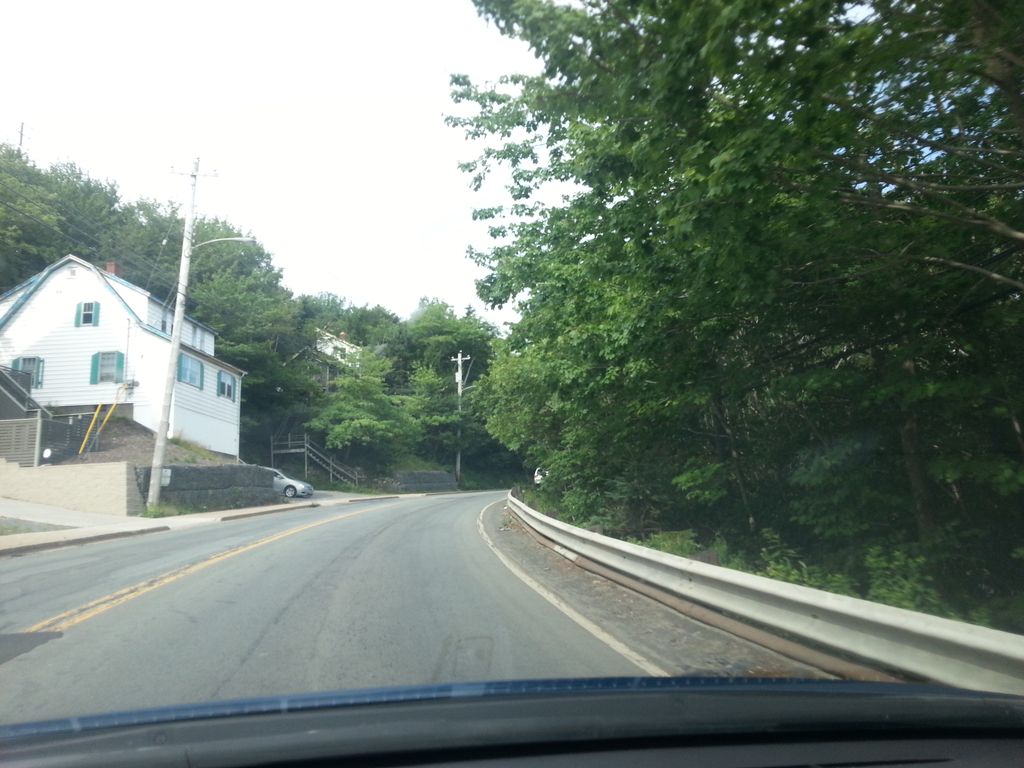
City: halifax